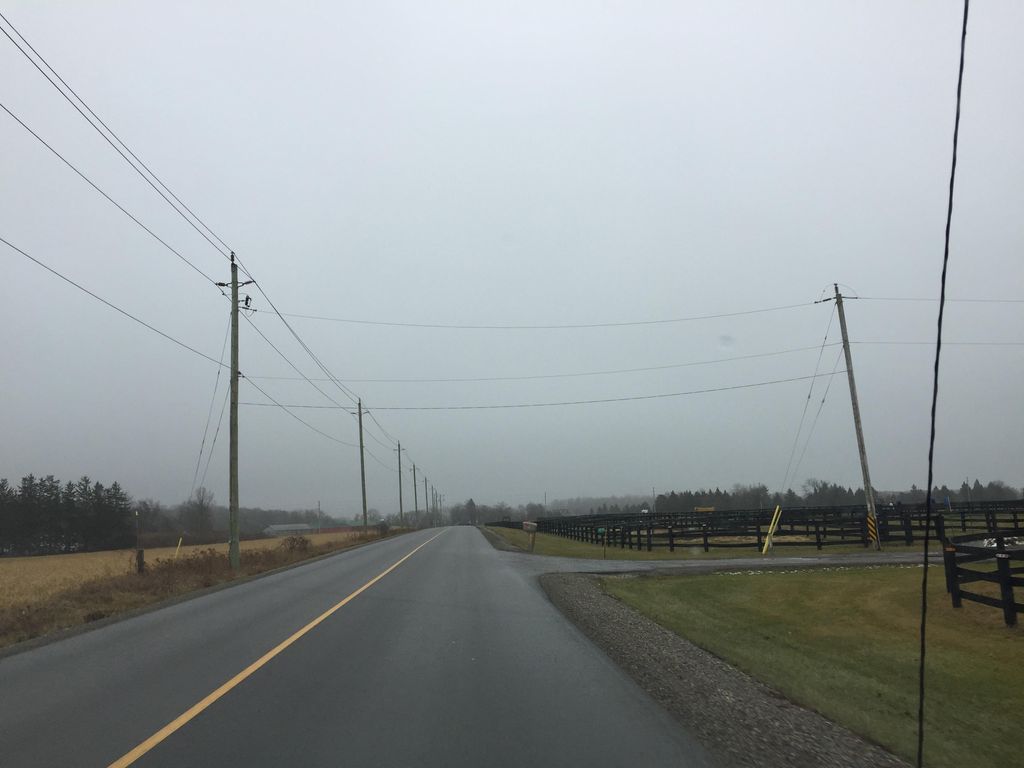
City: kitchener-waterloo